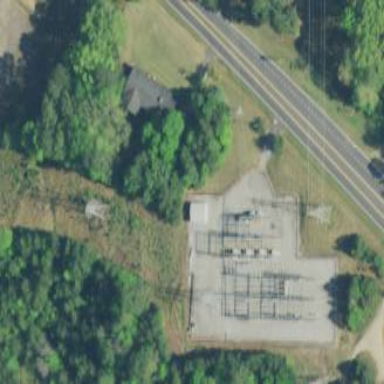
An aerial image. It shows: Distribution level power substation enclosed by fence.